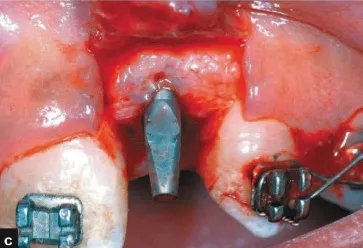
Operative photograph and radiograph.
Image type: medical_photograph (other_medical_photograph)